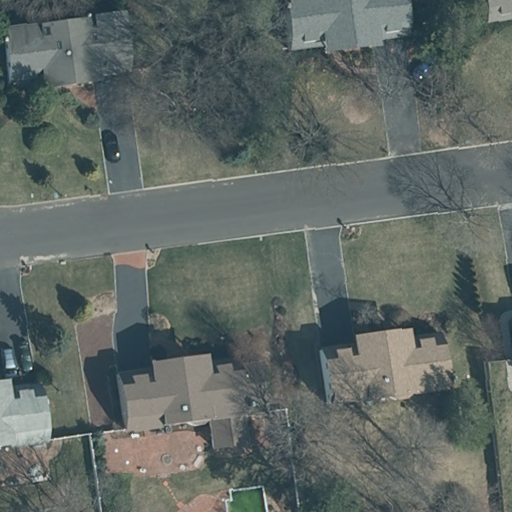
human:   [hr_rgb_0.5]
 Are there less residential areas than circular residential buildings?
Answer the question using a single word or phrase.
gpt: no

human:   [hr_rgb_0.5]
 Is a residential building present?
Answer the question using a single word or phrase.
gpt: yes

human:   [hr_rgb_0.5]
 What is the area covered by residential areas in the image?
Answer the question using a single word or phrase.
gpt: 10639m2

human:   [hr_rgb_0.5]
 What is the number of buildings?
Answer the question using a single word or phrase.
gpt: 6

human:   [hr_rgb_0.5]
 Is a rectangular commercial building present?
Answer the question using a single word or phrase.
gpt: no

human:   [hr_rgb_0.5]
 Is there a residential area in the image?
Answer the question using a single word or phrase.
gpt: yes

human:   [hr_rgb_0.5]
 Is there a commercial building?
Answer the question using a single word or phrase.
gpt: no

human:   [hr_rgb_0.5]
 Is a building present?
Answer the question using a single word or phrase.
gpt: yes

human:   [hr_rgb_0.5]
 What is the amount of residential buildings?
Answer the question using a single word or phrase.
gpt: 6

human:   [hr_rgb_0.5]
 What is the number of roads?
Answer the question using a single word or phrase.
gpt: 1

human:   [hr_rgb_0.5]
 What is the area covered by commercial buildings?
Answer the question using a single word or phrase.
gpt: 0m2

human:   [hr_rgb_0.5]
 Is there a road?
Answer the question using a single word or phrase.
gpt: yes

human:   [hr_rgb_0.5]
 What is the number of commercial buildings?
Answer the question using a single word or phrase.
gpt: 0

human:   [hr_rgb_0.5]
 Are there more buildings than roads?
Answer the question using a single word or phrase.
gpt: yes

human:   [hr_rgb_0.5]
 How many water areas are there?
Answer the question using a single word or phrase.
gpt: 0

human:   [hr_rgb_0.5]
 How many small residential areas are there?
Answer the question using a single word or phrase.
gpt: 0

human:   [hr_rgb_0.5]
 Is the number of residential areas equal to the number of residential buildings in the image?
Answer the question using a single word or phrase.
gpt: no

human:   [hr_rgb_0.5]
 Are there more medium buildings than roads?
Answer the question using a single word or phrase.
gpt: yes

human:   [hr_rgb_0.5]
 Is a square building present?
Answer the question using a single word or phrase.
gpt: no

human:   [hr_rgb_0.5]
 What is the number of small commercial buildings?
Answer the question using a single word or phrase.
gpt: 0

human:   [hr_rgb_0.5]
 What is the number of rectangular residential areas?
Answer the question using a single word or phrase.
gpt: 1

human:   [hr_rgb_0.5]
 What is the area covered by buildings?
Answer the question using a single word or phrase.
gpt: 1473m2

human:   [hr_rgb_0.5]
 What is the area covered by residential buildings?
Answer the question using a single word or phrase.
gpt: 1473m2

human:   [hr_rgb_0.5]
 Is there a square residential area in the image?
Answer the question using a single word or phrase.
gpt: no

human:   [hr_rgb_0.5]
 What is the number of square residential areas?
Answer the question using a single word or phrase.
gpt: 0

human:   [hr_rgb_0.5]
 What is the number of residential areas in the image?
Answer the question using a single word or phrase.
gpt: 1

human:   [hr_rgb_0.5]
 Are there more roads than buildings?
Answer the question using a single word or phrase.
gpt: no

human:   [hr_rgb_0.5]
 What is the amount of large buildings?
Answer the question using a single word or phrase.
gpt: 0

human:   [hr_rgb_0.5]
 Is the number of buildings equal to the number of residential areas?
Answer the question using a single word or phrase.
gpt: no

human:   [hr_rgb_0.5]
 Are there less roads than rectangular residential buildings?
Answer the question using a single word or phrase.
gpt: yes

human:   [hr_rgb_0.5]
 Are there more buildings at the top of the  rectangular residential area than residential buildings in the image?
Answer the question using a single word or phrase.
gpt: no

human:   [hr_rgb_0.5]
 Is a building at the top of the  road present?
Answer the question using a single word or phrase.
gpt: yes

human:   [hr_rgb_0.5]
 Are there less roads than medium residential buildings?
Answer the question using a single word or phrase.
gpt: yes

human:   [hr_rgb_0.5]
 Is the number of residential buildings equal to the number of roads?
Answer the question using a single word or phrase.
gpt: no

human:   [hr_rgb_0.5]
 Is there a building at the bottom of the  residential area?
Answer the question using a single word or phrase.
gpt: no

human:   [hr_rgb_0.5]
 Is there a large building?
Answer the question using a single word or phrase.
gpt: no

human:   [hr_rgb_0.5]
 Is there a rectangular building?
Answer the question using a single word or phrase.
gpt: yes

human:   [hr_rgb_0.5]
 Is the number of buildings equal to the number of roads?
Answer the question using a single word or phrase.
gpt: no

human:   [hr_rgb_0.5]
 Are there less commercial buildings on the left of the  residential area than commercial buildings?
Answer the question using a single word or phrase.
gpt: no

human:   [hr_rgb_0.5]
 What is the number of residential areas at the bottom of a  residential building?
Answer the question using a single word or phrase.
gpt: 1

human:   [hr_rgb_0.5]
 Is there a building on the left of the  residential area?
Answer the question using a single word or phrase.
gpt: no

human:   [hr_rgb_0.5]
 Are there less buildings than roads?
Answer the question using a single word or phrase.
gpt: no

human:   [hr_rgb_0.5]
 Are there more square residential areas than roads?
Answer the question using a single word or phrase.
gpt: no

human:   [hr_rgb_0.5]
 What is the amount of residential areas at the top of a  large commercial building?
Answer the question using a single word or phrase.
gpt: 0

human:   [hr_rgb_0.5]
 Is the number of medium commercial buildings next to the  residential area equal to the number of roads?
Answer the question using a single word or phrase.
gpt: no

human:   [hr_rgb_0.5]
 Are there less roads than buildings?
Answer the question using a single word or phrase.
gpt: yes

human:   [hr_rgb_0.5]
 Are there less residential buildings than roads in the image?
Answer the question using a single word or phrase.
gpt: no

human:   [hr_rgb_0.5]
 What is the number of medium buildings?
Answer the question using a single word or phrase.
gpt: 5

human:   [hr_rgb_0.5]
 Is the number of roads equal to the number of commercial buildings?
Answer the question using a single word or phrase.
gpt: no

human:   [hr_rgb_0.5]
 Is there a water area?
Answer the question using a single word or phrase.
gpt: no

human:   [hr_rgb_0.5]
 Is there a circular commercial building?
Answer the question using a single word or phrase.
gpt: no

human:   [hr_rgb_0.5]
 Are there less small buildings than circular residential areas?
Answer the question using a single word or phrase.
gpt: no

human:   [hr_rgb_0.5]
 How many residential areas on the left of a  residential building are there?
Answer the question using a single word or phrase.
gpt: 1

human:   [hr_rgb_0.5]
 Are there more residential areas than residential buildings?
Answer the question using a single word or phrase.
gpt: no

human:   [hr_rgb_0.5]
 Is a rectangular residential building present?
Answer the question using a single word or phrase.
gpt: yes

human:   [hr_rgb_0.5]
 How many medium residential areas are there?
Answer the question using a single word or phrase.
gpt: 0

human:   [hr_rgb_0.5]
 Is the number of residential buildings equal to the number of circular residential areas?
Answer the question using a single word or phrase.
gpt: no

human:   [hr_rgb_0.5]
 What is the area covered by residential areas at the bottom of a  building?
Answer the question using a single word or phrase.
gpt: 10639m2

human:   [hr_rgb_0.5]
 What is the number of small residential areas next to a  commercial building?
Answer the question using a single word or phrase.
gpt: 0

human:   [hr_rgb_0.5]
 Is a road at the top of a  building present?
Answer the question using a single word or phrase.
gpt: yes

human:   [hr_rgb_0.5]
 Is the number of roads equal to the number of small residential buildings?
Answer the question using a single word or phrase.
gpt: yes

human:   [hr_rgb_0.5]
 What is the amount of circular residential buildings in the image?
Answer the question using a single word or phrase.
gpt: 0

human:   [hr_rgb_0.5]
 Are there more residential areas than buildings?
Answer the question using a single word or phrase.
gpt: no

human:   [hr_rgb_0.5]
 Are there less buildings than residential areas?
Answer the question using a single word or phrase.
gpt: no